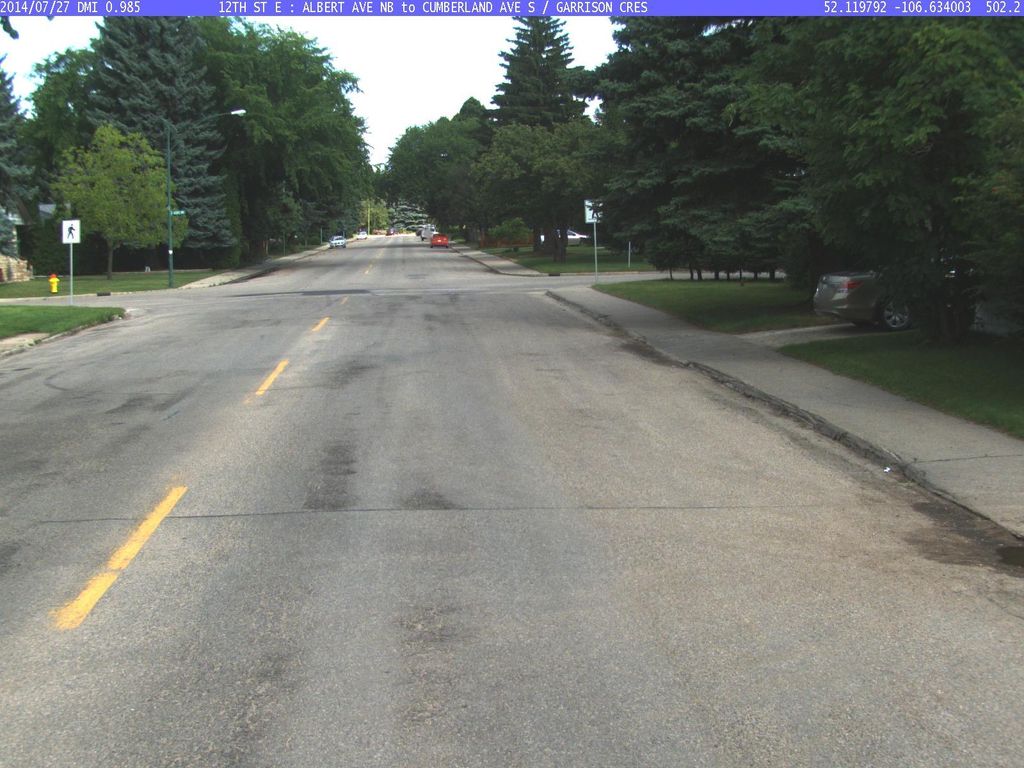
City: saskatoon